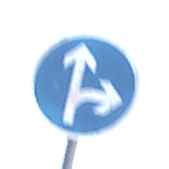
Verkehrszeichen: VorgeschriebeneFahrtrichtungGeradeausOderRechts
Umgebung: Outdoor, Nature
Tageszeit: SunriseSunset
Wetter: PartlyCloudy
Licht: Natural
Jahreszeit: NotSpecified
Kontrast: LowContrast